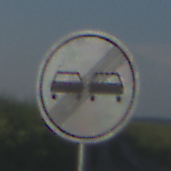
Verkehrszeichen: EndeUeberholverbot
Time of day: MorningAfternoon
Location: Outdoor (RoadRail)
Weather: Clear
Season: NotSpecified
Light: Natural